【题型】填空题　【知识点】立体几何　【难度】easy
正三棱锥$P-ABC$的底面边长为 3，侧棱长为 2，则它的外接球的体积为\underline{\quad\quad\quad\quad}.
【解答】
【答案】$\dfrac{32\pi}{3}$

【解析】如图，$E$ 为正三角形 $ABC$ 的中心，$O$ 为三棱锥 $P-ABC$ 外接球球心，

因为正三棱锥 $P-ABC$ 中，底面边长为 3，侧棱长为 2，

所以 $2BE = \dfrac{3}{\sin 60^\circ} = 2\sqrt{3}$，则 $BE = \sqrt{3}$，

所以高 $PE = \sqrt{PB^2 - BE^2} = 1$.

由球心 $O$ 到四个顶点的距离相等，

在直角三角形 $BOE$ 中，$BO = R$，$EO = \sqrt{OB^2 - BE^2} = |1 - R|$，

由 $BO^2 = BE^2 + EO^2$，所以 $R^2 = 3 + (1 - R)^2$，解得 $R = 2$，

所以外接球的半径为 $R = 2$，所以它的外接球的体积为 $\dfrac{4}{3}\pi R^3 = \dfrac{32\pi}{3}$.
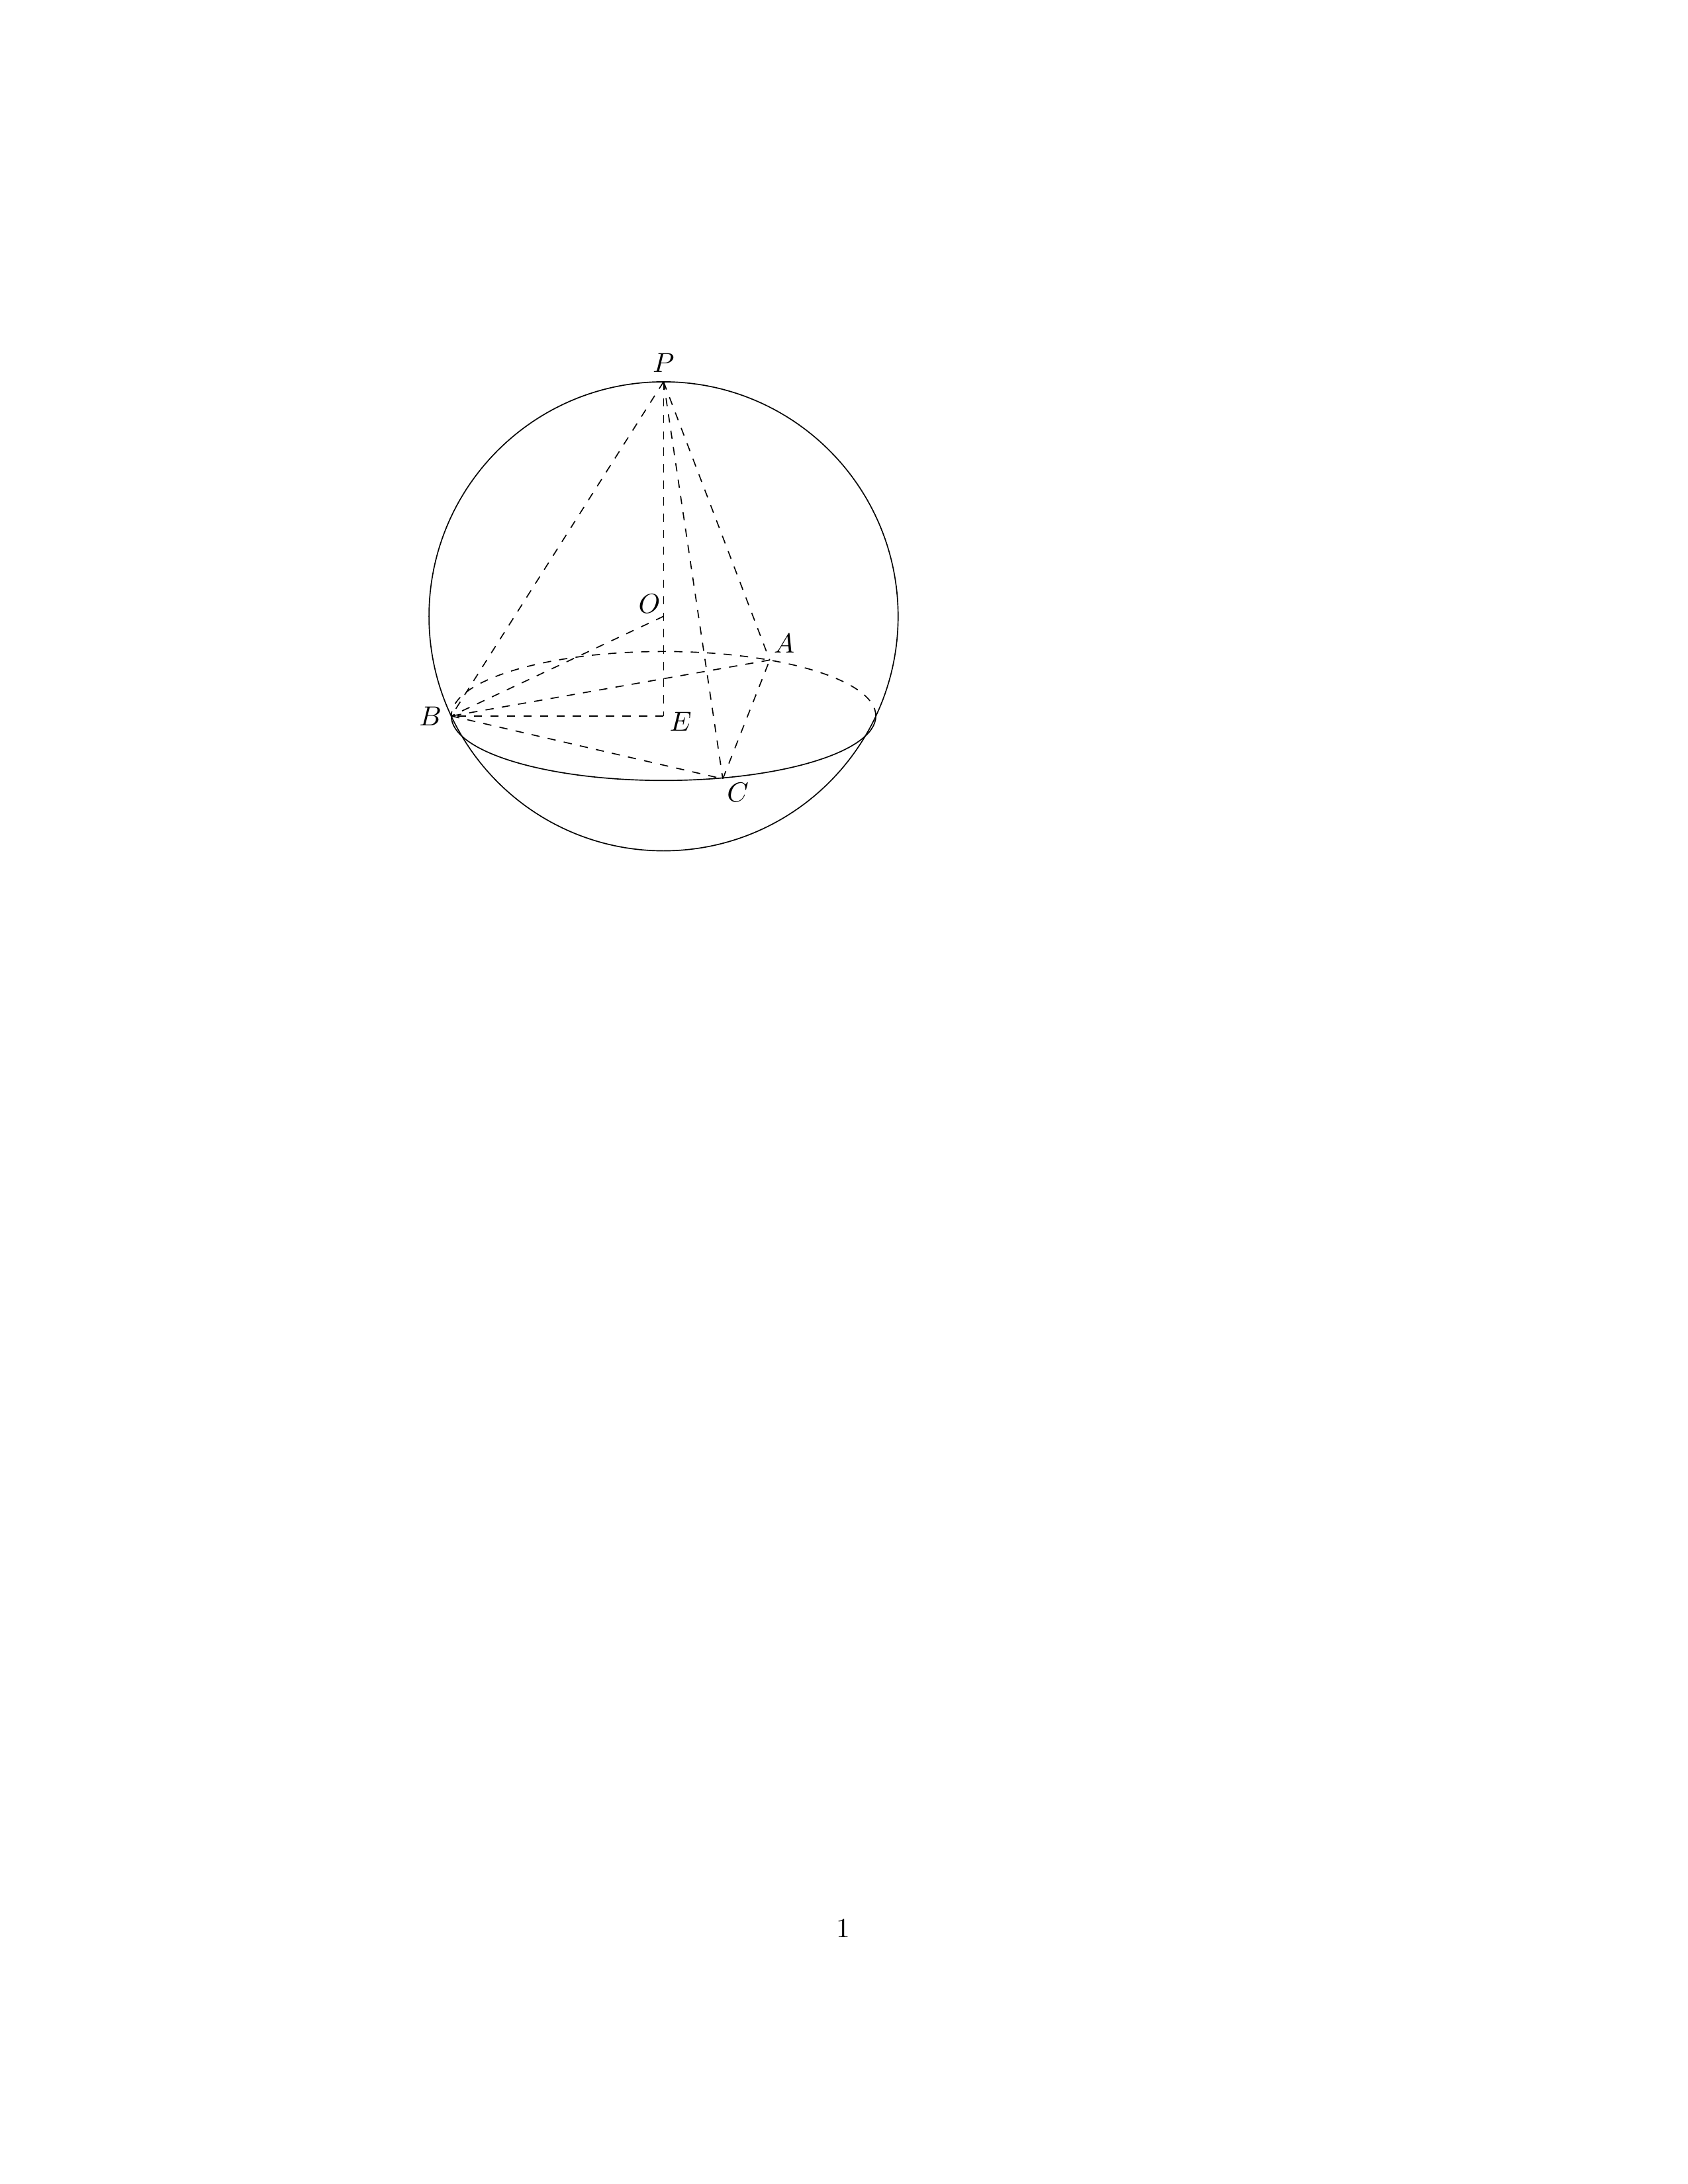